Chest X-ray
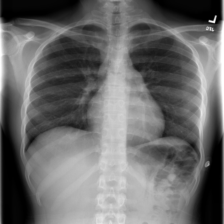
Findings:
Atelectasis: positive
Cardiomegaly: negative
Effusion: negative
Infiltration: negative
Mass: negative
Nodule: negative
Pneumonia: negative
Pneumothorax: negative
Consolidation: negative
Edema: negative
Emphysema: negative
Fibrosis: negative
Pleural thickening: negative
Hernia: negative